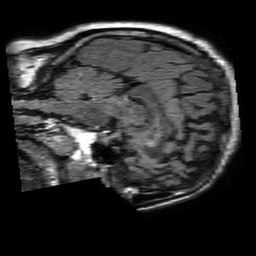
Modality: FLAIR
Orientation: sagittal
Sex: female
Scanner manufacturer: philips
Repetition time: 11 s
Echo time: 0.125 s